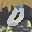
Label: 0